Question: I stumbled in a weird problem in which the same report generated in one server is different from the one generated on another server.
The package deployed (WAR file) is the same, I checked event the MD5 of it. The same data is being used to generate the report, so no difference from the application itself.
I took a look into the Java version and the one that is generating the report as expected is using Oracle JVM 1.7 and the one generating the weird formated report is using OpenJDK.
I suppose this should be the problem right? In this case what else could I check to maybe find the problem?
Things I already have checked are:
- - - -
Within the report I have a few fields that are justified, and these are stretched and line break is positioned in a quite strange position.

For example the blue area should present 2 lines, but it presents 3, the second is the word with a big letter spacing and a 3rd one with just one word that should be on the second line. And the green area is presenting 2 lines which is fine but the last line it is justifying the word to the entire line increasing the space between the letters.
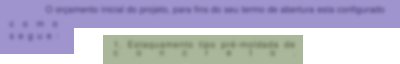
Answer: I recheck all the configuration and components and here is the result:
- - - - - -
What was missing is to change the JVM, and indeed changing JVM from OpenJDK 1.6.0-b09 to Oracle JVM 1.7.0_25-b15 solved the problem.